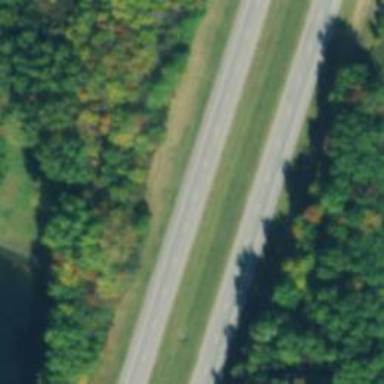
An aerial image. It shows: Asphalt motorway.